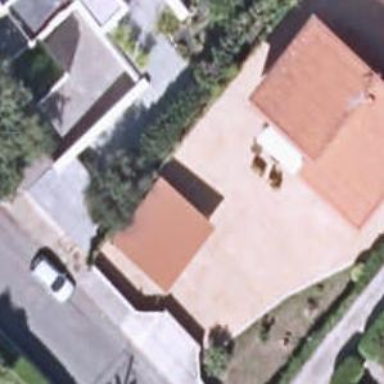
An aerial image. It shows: Simple house.